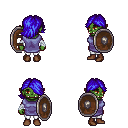
a pixel art fantasy rpg character, female body template, orc, green skin, chain tabard jacket, white pants, blue swoop hairstyle, white cloth bandages, brown shoes, shield, four views (front, back, left, right), 2x2 character sprite sheet, small pixel art, hard edges, no anti-aliasing